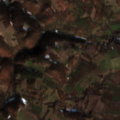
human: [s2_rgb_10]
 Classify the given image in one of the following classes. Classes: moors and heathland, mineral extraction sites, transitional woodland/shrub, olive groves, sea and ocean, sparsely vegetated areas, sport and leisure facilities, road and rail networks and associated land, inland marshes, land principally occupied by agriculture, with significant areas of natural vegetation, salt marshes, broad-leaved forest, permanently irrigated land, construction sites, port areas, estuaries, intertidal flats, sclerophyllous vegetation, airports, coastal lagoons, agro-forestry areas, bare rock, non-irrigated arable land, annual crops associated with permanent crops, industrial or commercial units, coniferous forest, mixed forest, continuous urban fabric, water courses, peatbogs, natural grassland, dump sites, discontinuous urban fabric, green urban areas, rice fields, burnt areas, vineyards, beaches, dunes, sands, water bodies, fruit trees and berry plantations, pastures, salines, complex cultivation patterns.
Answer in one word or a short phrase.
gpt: complex cultivation patterns, land principally occupied by agriculture, with significant areas of natural vegetation, broad-leaved forest, transitional woodland/shrub